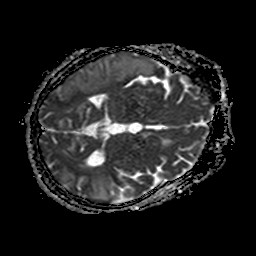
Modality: ADC
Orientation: axial
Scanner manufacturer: philips
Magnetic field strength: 1.5 T
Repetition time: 3.646 s
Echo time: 0.09255 s